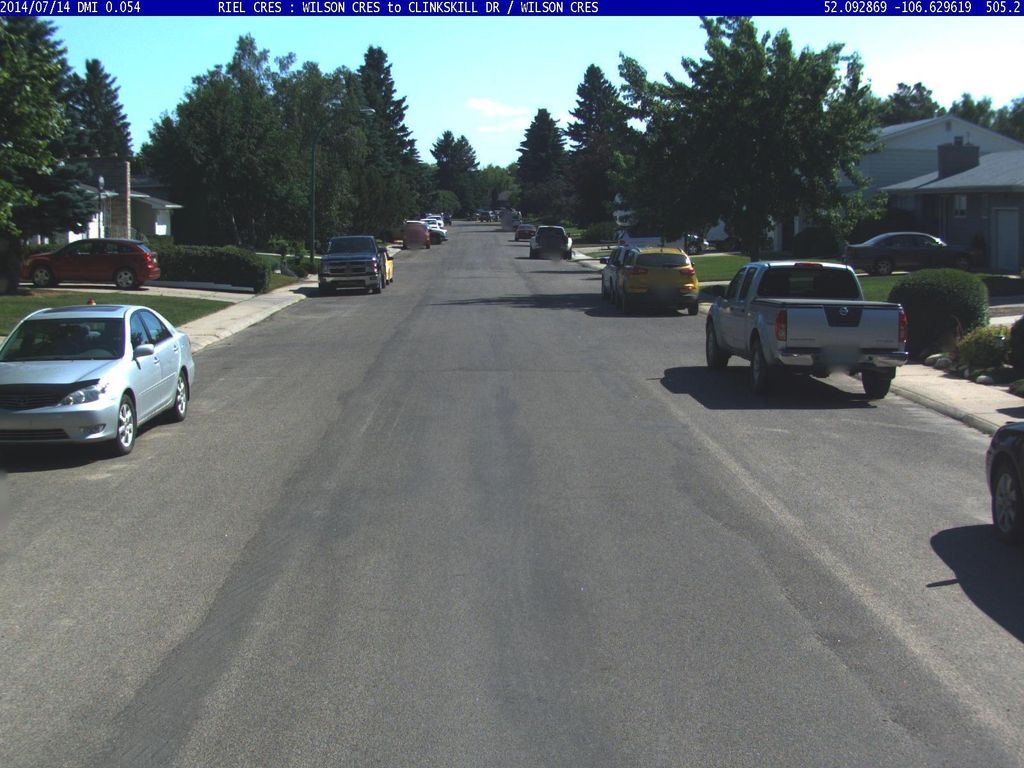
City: saskatoon